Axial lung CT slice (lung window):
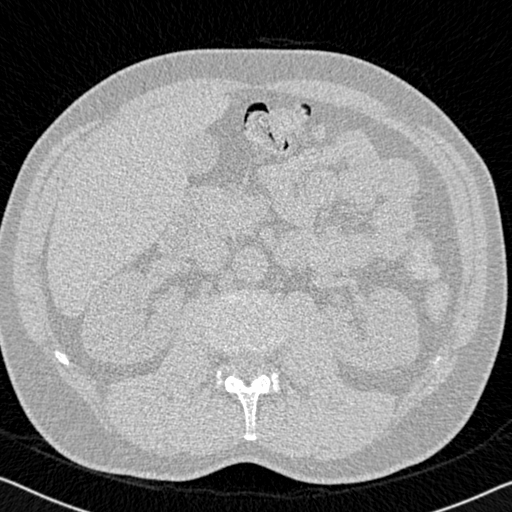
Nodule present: no